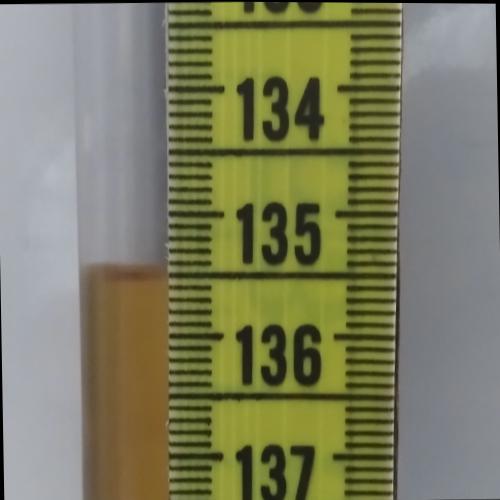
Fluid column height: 135.5 cm